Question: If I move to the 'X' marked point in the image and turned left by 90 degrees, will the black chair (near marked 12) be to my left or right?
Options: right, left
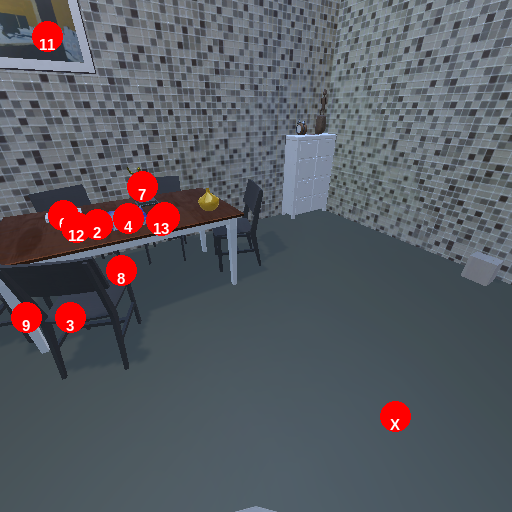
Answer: right